Interaction volume radius: 5 \u00c5
Interaction volume height: 20 \u00c5
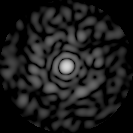
Disorder parameter: 0.8349